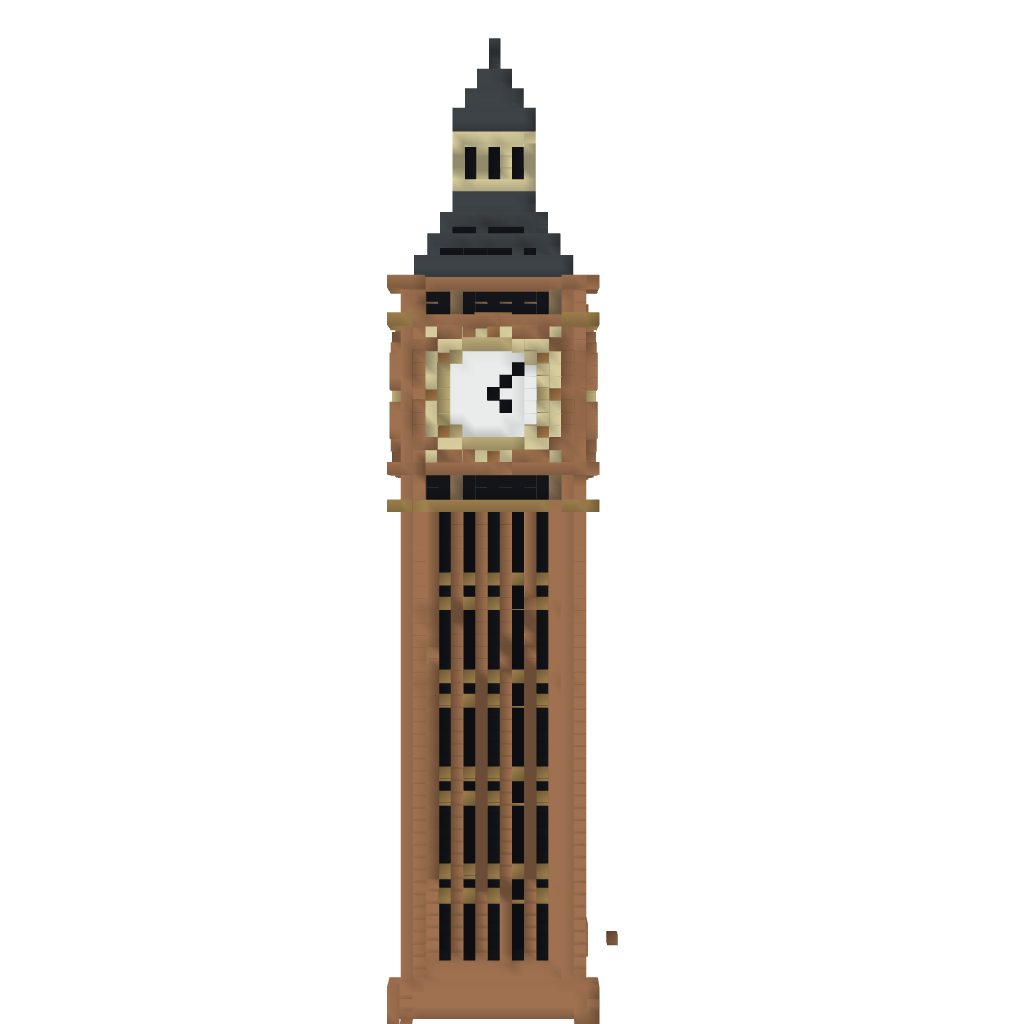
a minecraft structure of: Big Ben tower